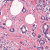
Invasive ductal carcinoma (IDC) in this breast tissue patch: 1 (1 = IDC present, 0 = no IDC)